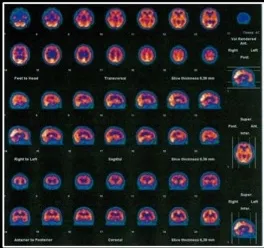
Neuroimaging findings in the reported case. (B) FDG-PET shows mild-to-severe hypometabolism on the left frontotemporal lobe junction and mild hypometabolism on the left fronto-basal, left anterior cingulum regions.
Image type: radiology (pet)